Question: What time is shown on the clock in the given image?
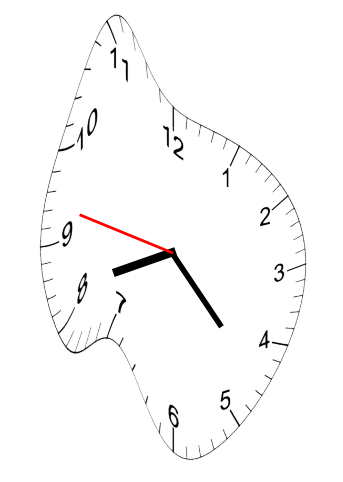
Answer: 08:22:47